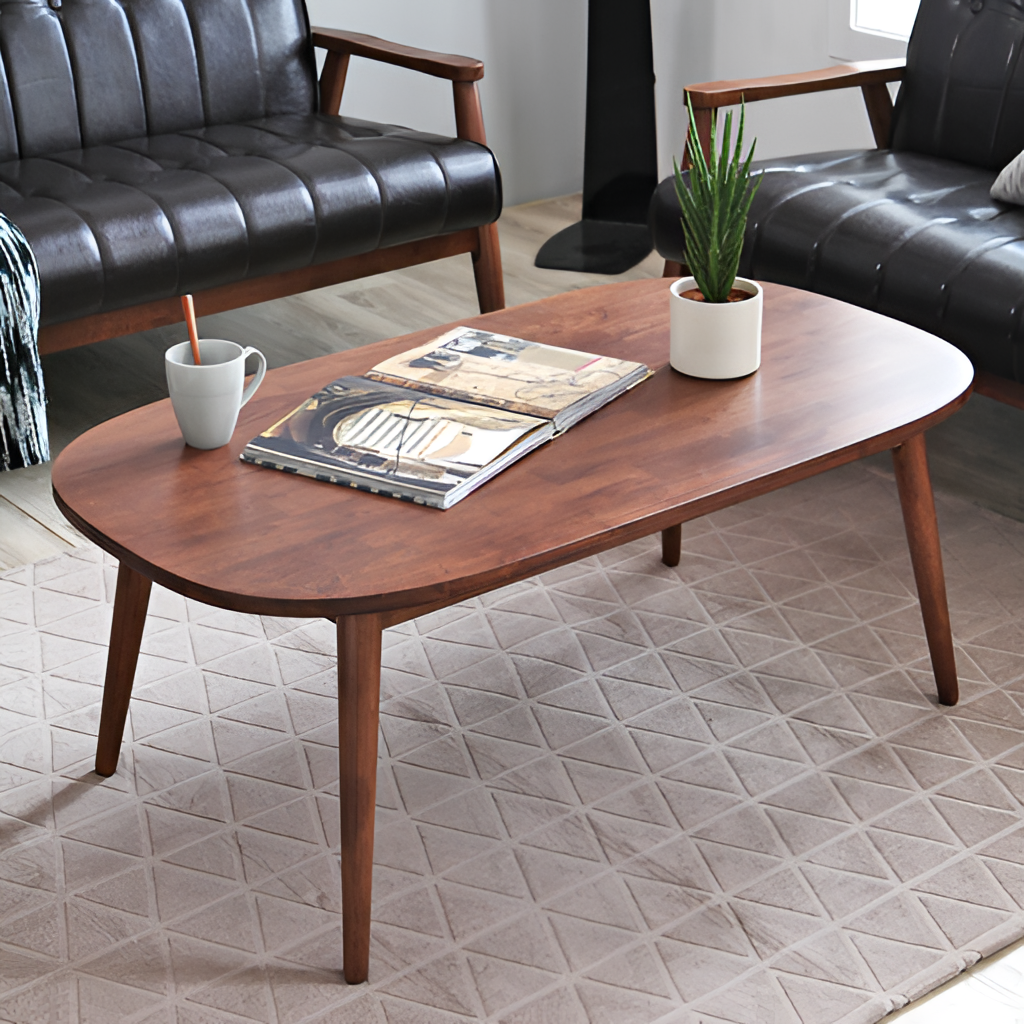
wood coffee table, living room, gray paint wallpaper, with solid pattern, wood flooring, with plank pattern, mid-century modern